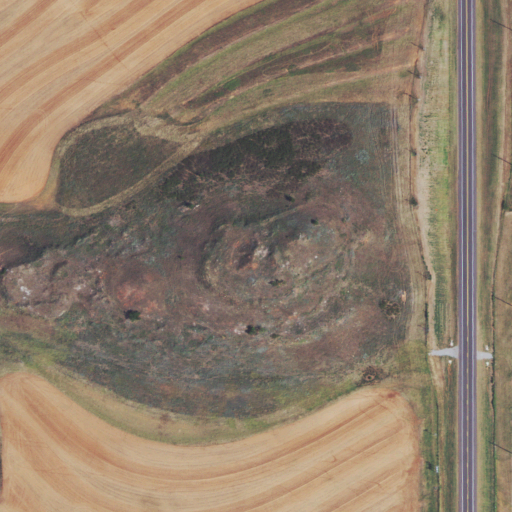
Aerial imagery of mountains in Oklahoma named Sugar Loaf Mound containing grassland, cultivated crops, low intensity development, medium intensity development, and open development